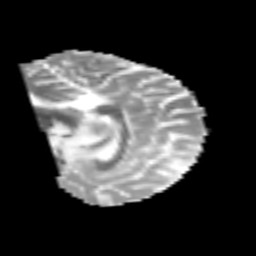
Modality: MD
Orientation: sagittal
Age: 25
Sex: male
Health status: healthy